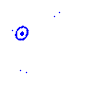
Particle: proton